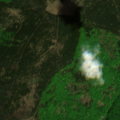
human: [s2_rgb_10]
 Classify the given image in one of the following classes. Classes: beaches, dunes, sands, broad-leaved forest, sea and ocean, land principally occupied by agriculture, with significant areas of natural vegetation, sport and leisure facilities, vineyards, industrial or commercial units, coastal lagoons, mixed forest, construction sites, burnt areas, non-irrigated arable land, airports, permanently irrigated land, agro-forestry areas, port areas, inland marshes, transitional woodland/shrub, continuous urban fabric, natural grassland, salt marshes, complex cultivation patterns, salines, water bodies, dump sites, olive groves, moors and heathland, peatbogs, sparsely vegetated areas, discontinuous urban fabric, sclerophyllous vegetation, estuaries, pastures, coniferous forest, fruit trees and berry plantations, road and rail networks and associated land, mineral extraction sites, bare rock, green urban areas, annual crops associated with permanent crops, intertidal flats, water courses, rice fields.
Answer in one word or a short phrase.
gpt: broad-leaved forest, coniferous forest, mixed forest, natural grassland, transitional woodland/shrub